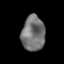
Tissue: prostate
Cell type: Epithelial cells
Senescence score: 0.2299
Nuclear area (px): 801
Mean DAPI intensity: 115.667